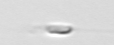
Label: flagellate_morphotype3